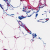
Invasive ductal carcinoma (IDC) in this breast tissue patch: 0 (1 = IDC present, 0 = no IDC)